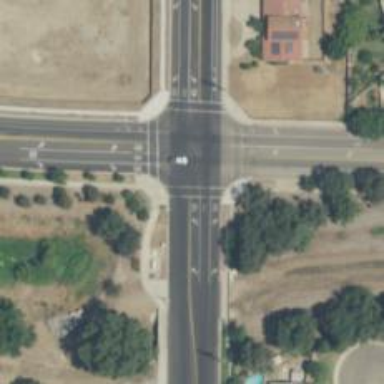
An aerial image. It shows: Uncontrolled road crossing with line markings.